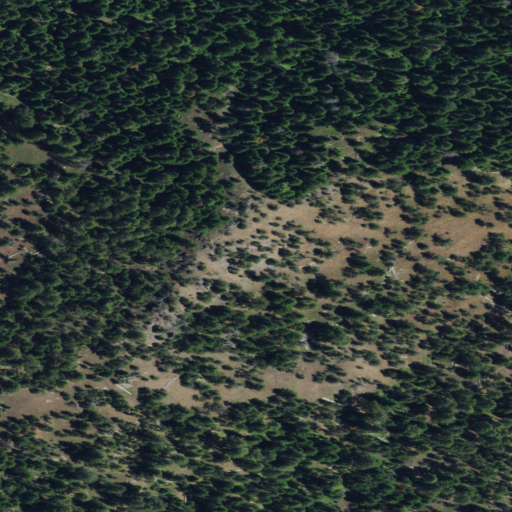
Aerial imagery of mountain in Oregon named Winter Butte containing evergreen forest and shrub